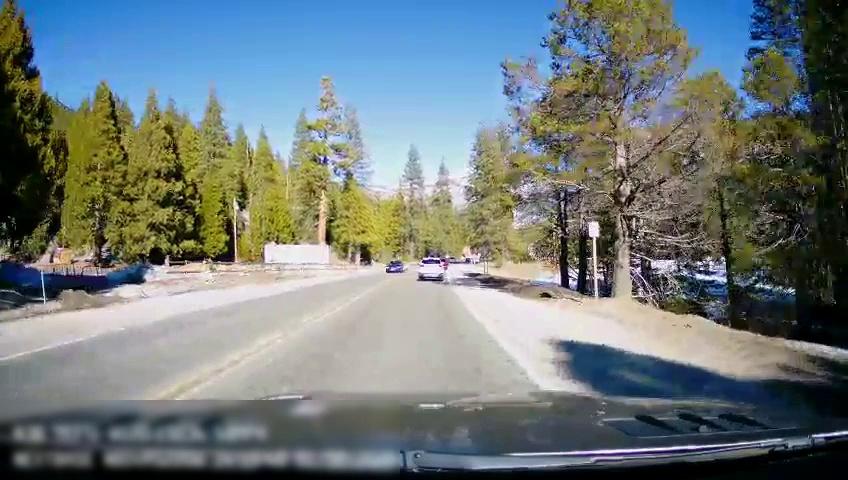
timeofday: Day
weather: Sunny
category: Drivable Space
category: Vehicles | Car
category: Vehicles | SUV
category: Vehicles | SUV
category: Lanes | Opposite Lane
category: Lanes | Opposite Lane
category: Lanes | Current Lane
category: Lanes | Current Lane
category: Traffic | Signs